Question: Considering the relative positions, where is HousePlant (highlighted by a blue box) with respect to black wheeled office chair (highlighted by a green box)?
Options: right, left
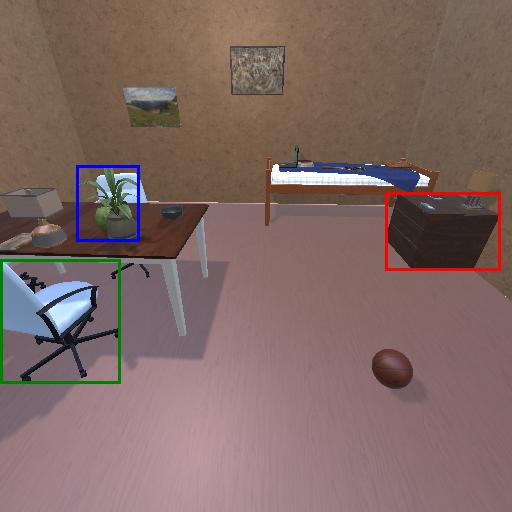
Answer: right